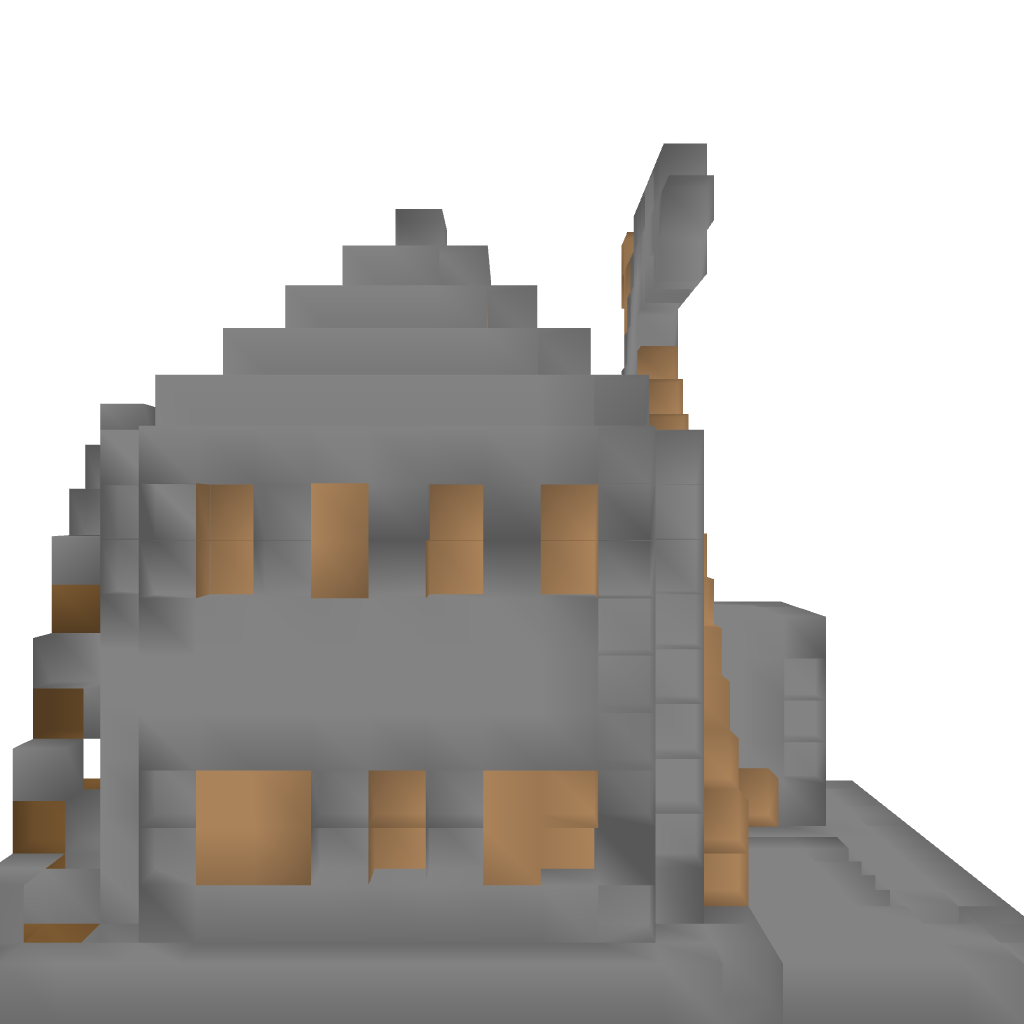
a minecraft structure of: admin shoppe Pick axe before house